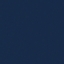
Land use / land cover: SeaLake